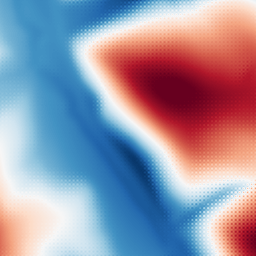
Category: multiscale
Decomposition family: dog
Decomposition parameters: sigma_low: 5
sigma_high: 100
Upsampling method: regularized
Upsampling parameters: scale: 2
lambda_reg: 0.1
Upsampling scale: 2